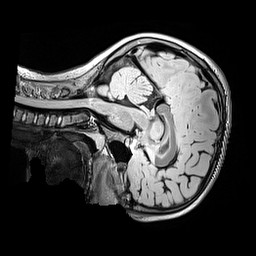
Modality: FLAIR
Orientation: sagittal
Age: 9
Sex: male
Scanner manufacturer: siemens
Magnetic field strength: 3 T
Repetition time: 5 s
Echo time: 0.388 s